Question: im having 24 controls(pictureboxes) using the same strip menu, on the click event of any item in that strip menu i would want to know which control that used this strip menu item
for instance
'''
private void getInfoToolStripMenuItem_Click(object sender, EventArgs e)
{
...
}
'''
how to determine which control from the 24 controls that's using this menu
if it's not possible, is there any way around that to achieve the same purpose ? (to have all the controls sharing the same code without having 24 menu for the 24 controls with writing the code in all of them)
thanks and have a wonderful day
edit: for sake of clarification here is a rephrase of the problem
"a groupbox with 24 pictureboxes inside, all sharing same strip menu, i would want to determine which picturebox clicked the strip menu item so i can use that in the code to do something with the name of control (matching it with a keyvaluepair list)"
here is a picture

all i want to know which picturebox of those had clicked getinfo, that's it
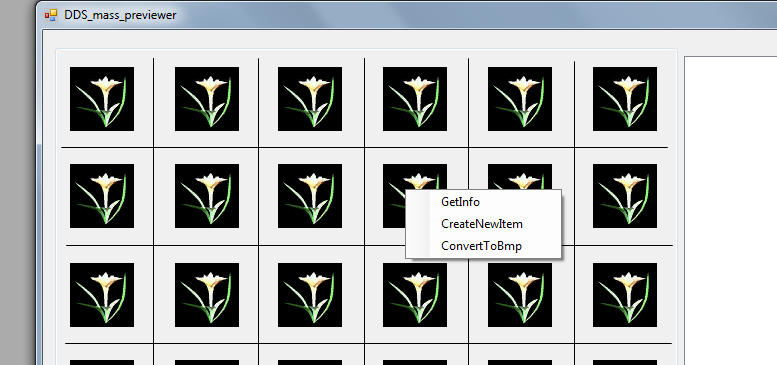
Answer: After some replies, it's clear that you want to get the control clicking on which the 'ContextMenuStrip' is popped up. Simply you can use the 'SourceControl' property to get that control.
'''
private void getInfoToolStripMenuItem_Click(object sender, EventArgs e) {
PictureBox pb = contextMenuStrip1.SourceControl as PictureBox;
}
'''